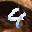
Label: 4